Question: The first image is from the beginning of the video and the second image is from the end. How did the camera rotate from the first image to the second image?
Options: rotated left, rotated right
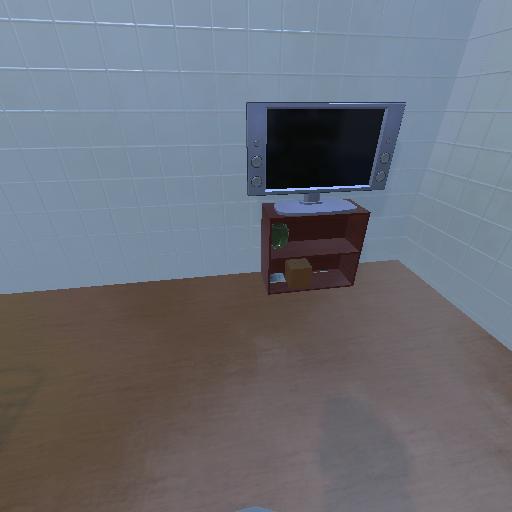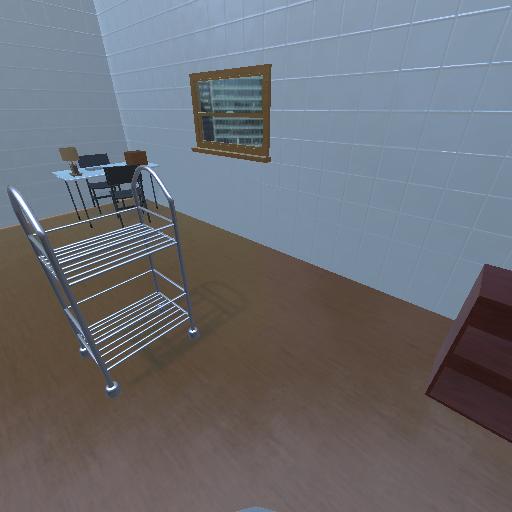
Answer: rotated left